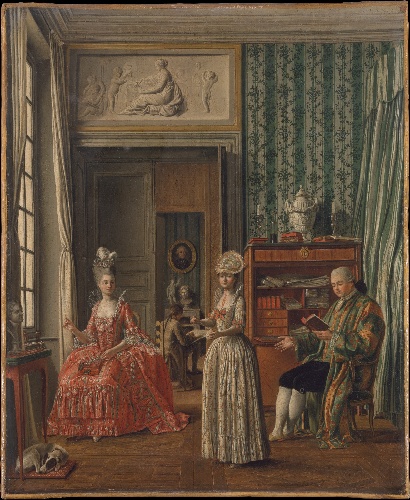
Title: Domestic Scene
Artist: German Painter
Artist bio: ca. 1775–80
Object type: Painting
Classification: Paintings
Medium: Oil on canvas
Dimensions: 18 x 14 7/8 in. (45.7 x 37.8 cm)
Department: European Paintings
Credit line: Bequest of Edward Fowles, 1971
Accession year: 1971
Repository: Metropolitan Museum of Art, New York, NY
Tags: Interiors|Men|Women|Reading|Dogs|Genre Scene